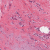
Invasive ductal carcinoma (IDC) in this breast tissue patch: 0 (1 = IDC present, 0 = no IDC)